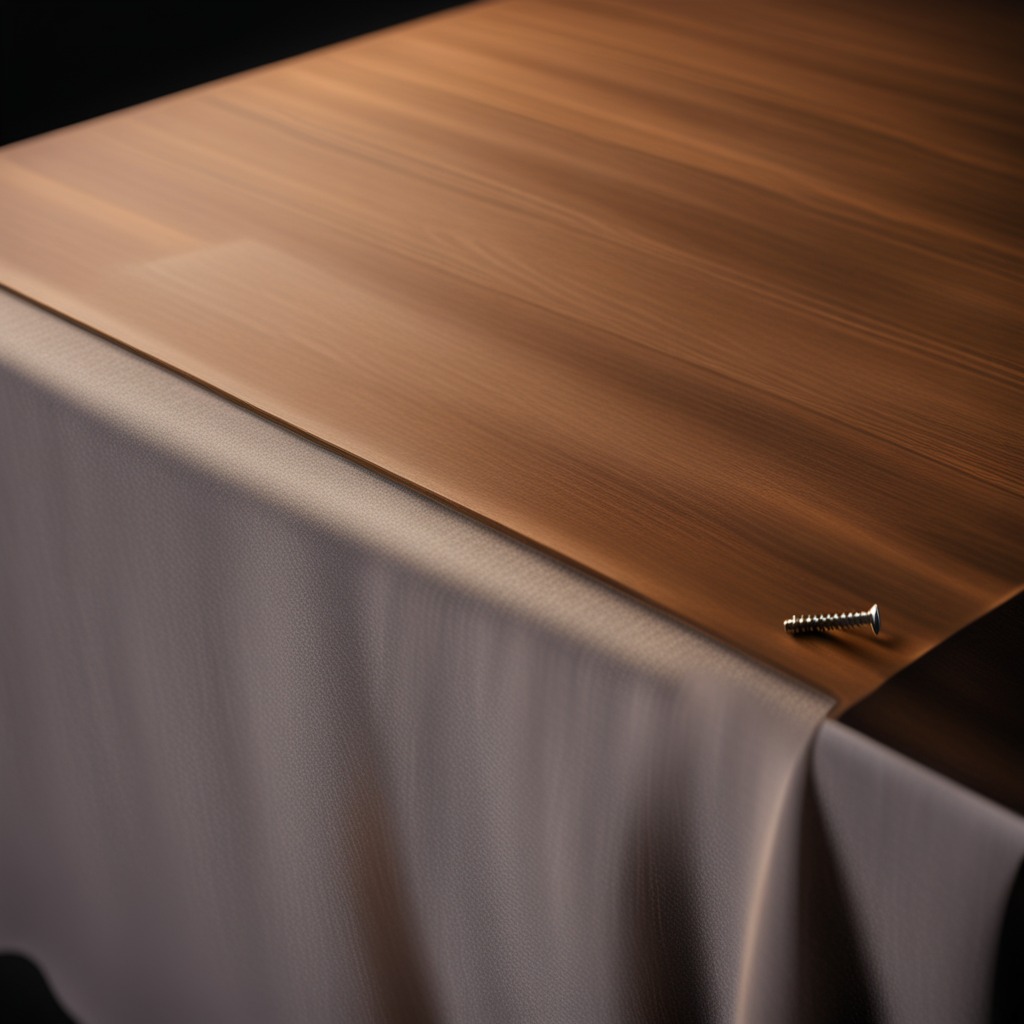
A metal screw is lying on a wooden table in a workshop at night.